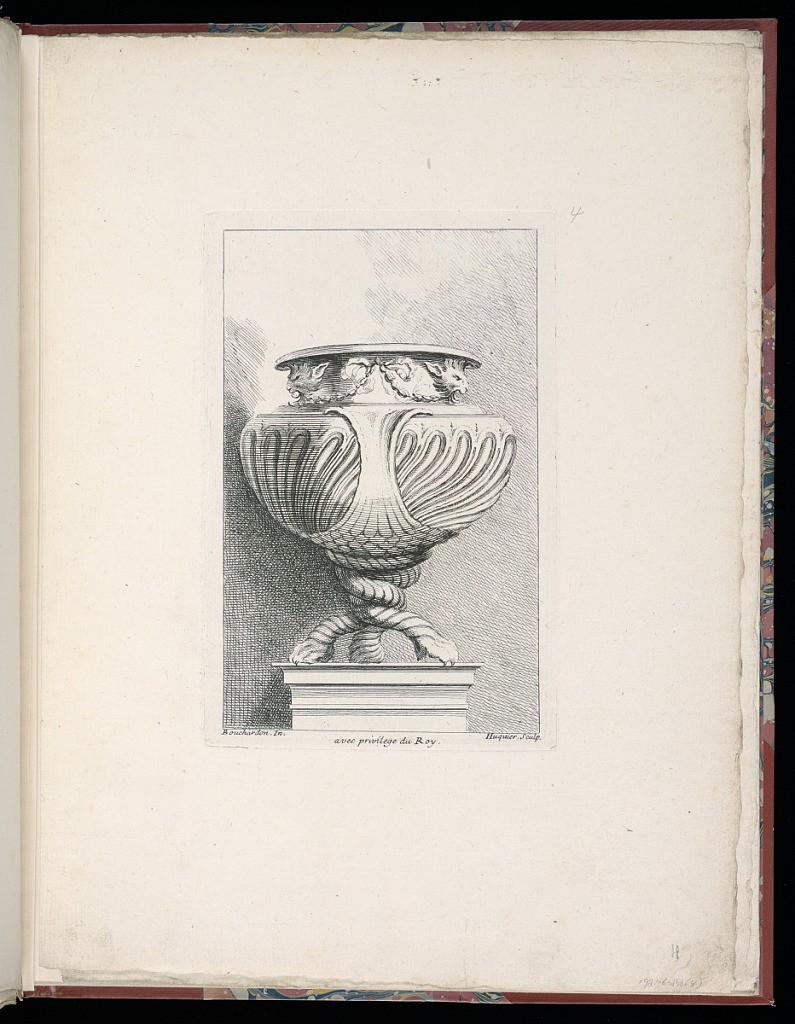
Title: Ornamental Vase Design
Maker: Edme Bouchardon, French, 1698–1762
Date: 1737-1749
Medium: Etching on laid paper
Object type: Print
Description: Vase with twisted claw feet elevated on a stacked pedestal. One handle of the vase is showing and has a fish scale pattern at the bottom. The bottom of the vase has deep, angled carving. The neck of the vase is adorned with a ribbon and satyr mascarons. The print is lettered but is missing the numbering found in earlier editions.